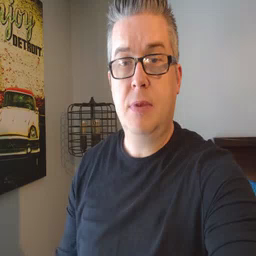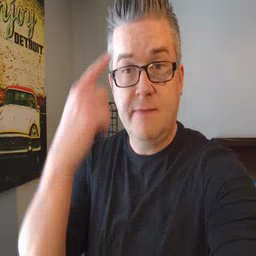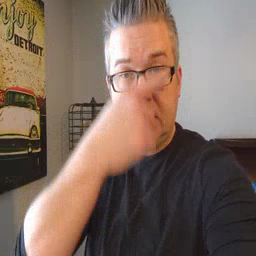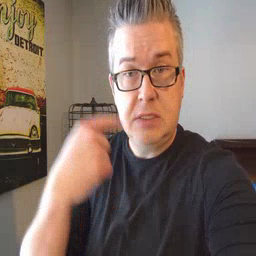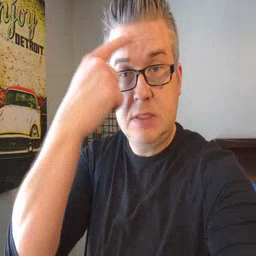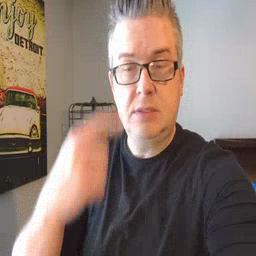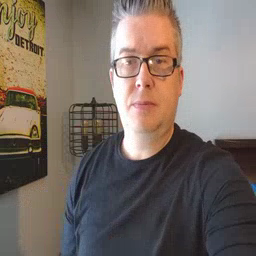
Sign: face